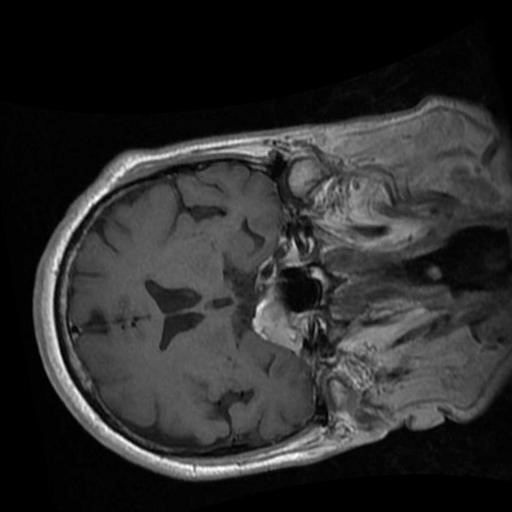
Label: brain_menin